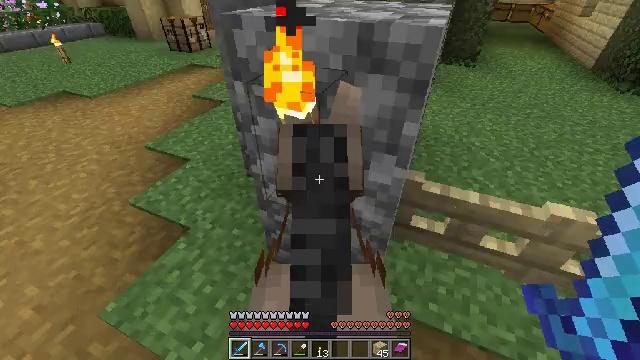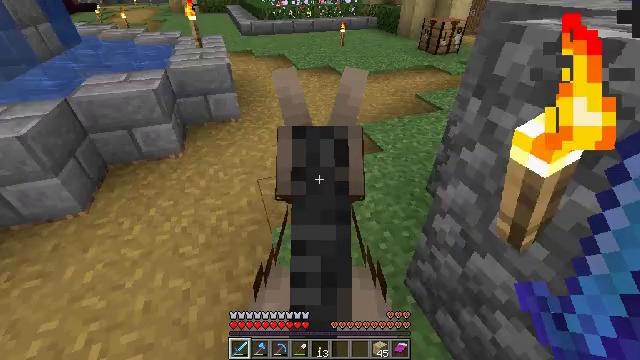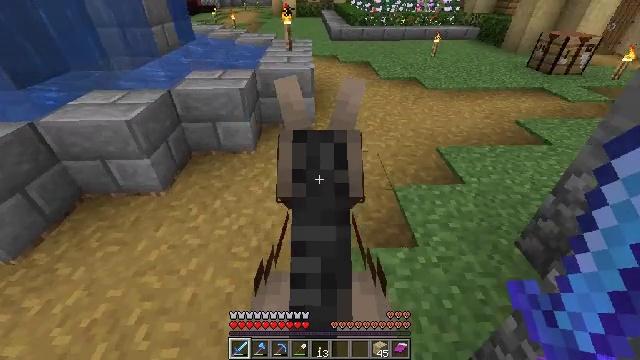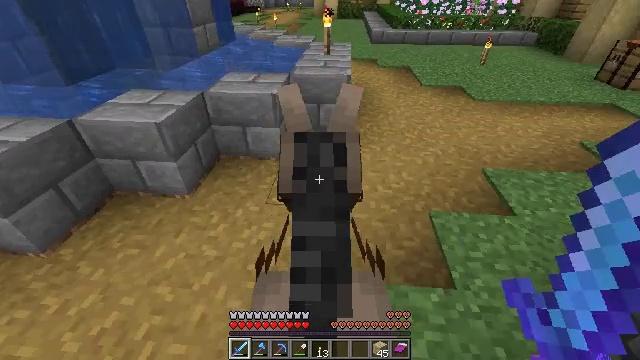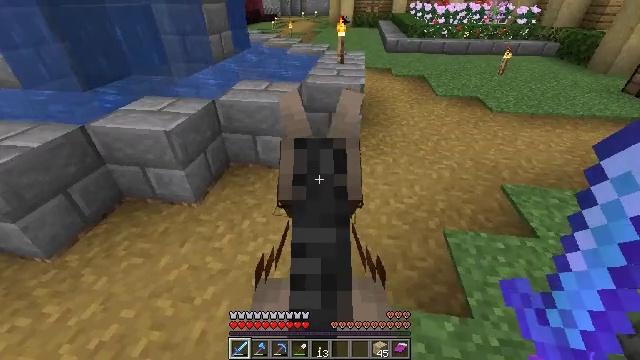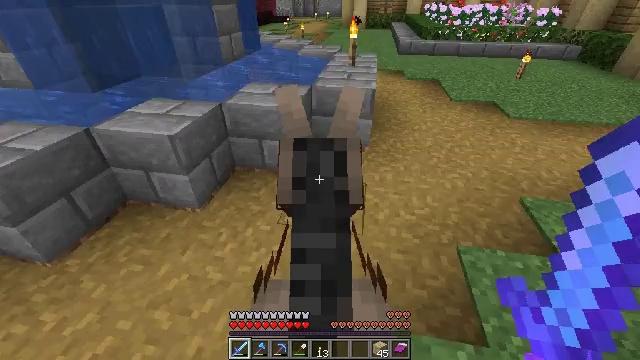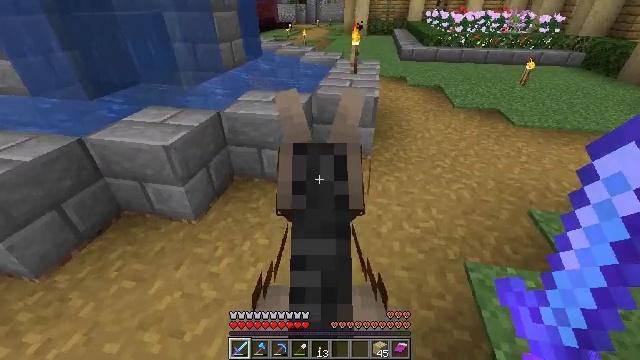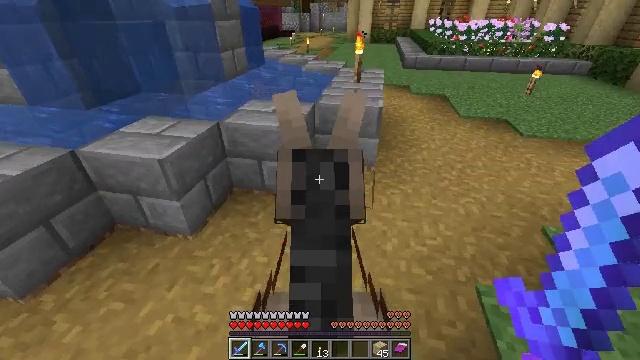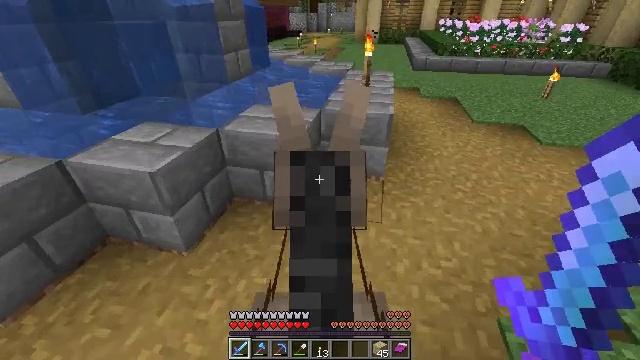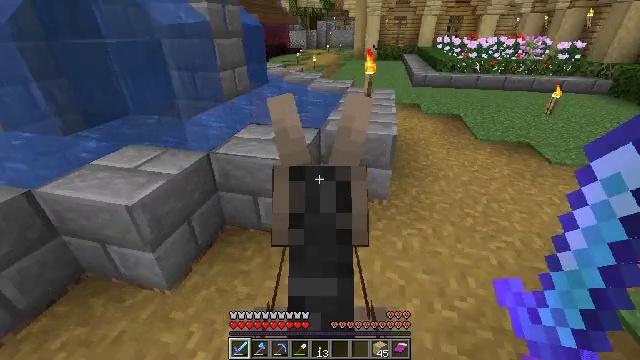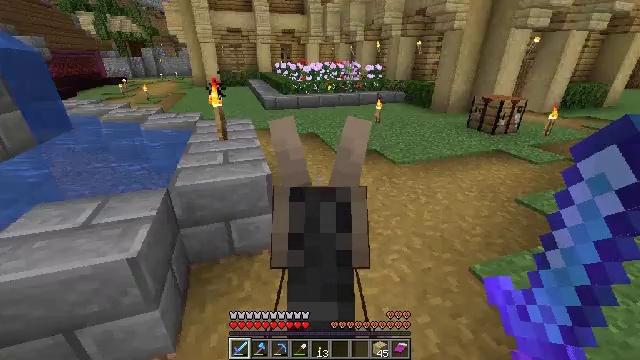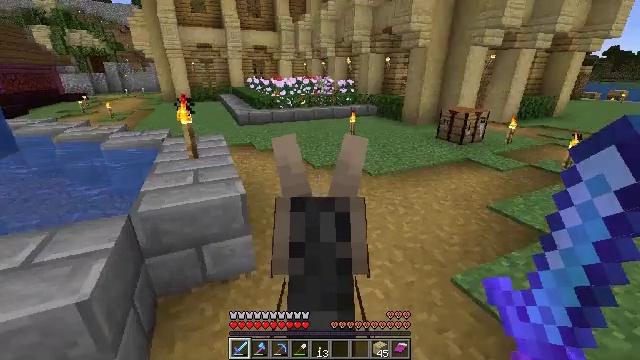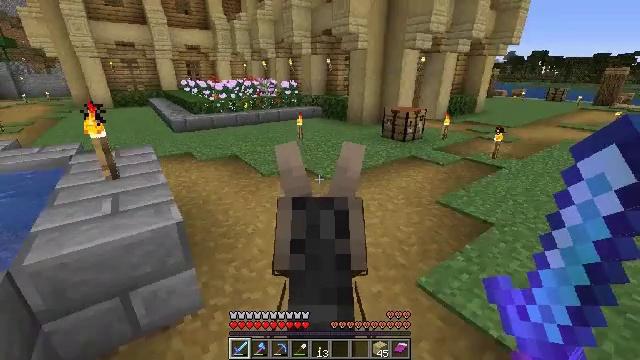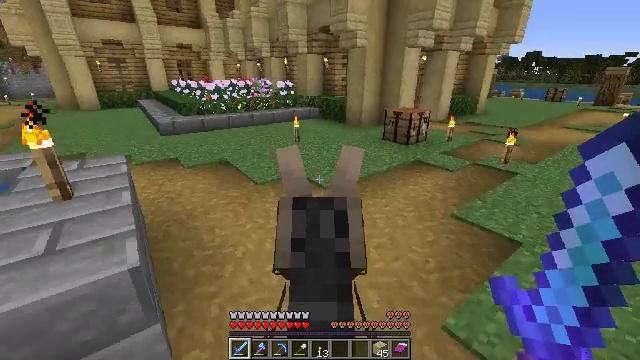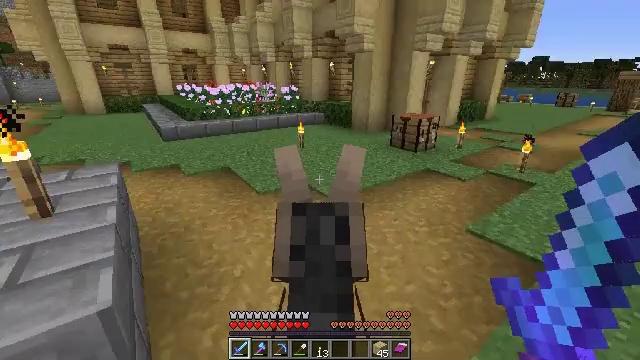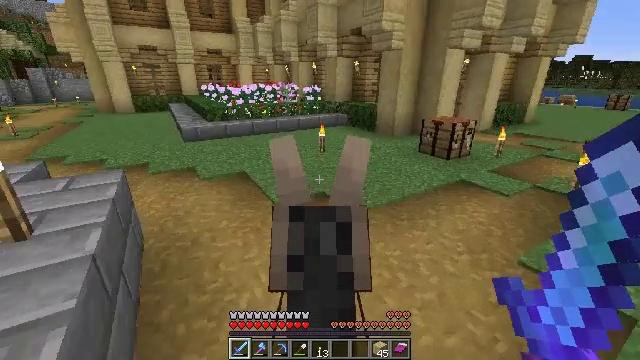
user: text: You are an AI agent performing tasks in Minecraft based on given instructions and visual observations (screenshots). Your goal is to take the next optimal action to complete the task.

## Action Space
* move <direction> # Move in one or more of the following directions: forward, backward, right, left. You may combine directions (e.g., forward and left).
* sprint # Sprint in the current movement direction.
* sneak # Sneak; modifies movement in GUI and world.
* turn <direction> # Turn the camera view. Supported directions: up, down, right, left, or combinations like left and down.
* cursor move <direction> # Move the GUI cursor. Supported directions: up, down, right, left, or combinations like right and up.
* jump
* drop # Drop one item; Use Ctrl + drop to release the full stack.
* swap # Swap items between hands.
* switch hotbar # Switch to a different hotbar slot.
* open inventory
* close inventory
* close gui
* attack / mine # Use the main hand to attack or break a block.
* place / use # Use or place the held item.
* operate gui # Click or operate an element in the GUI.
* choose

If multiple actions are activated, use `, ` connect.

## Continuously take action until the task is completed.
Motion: motion action
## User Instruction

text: Make a lead by crafting with slimeball and string.
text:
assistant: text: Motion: move forward, turn left
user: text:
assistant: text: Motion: move forward, turn left
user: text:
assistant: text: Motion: turn left
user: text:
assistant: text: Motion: turn left and up
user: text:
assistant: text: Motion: move forward
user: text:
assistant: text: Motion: move forward, turn up
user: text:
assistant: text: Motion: move forward, turn left and up
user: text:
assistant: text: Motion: move forward
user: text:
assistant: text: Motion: move forward, turn right and up
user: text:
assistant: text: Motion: move forward, turn right and up
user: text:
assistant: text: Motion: move forward, turn right and up
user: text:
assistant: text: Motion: move forward
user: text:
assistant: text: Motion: move forward
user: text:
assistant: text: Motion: move forward, turn left
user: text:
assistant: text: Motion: move forward, turn left
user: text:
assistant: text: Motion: move forward, turn left
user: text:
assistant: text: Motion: move forward, turn left
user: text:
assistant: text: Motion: move forward
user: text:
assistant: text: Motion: move forward
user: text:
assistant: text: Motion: move forward, turn right and up
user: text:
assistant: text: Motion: move forward, turn right and up
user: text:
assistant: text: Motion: move forward, turn right
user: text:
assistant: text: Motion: move forward, turn right
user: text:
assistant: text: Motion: move forward
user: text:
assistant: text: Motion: move forward
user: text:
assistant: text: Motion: move forward
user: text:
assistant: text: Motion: move forward
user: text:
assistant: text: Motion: move forward
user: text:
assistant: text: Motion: move forward, turn right and down
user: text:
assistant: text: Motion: move forward